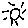
Label: sun